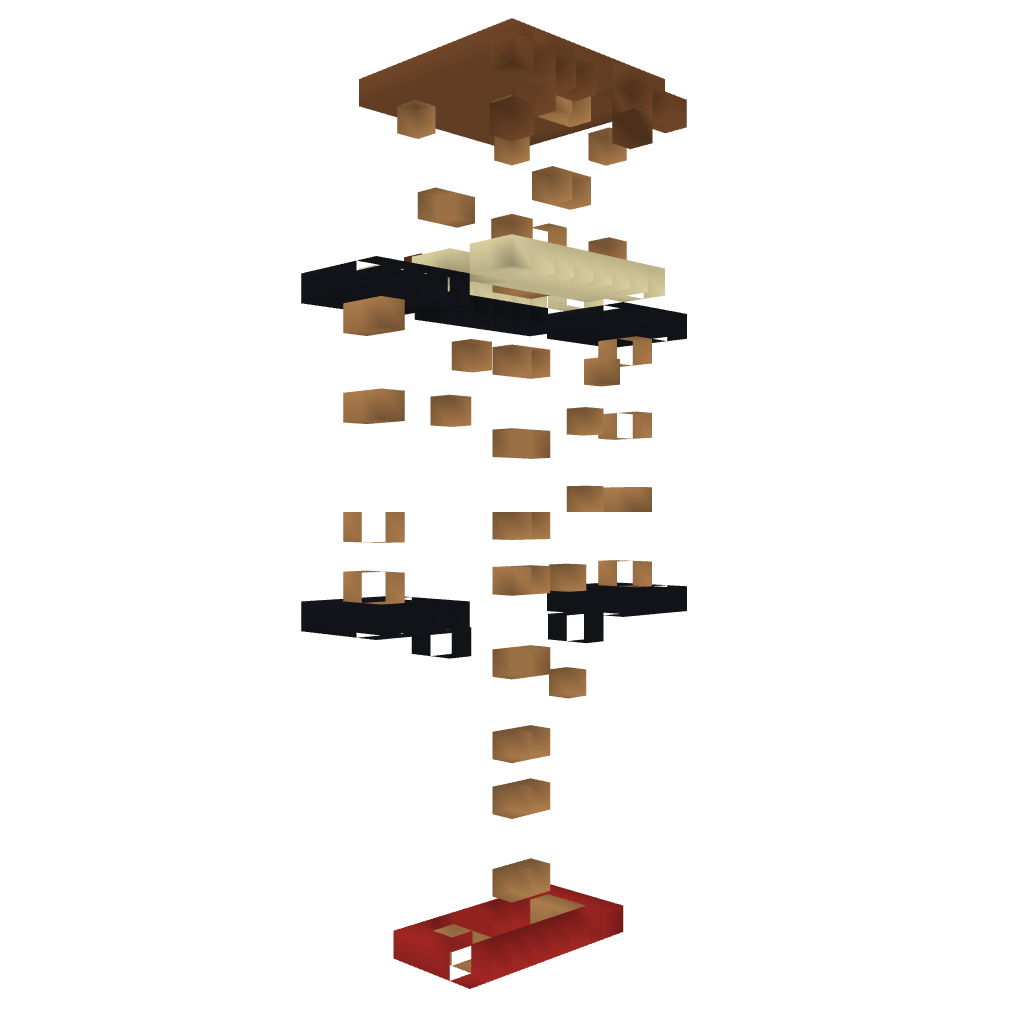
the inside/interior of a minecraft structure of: skydoesminecraft